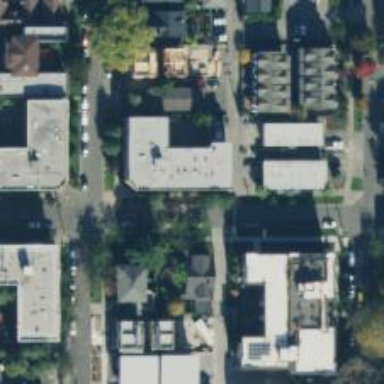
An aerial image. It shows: Alley classified as service road.